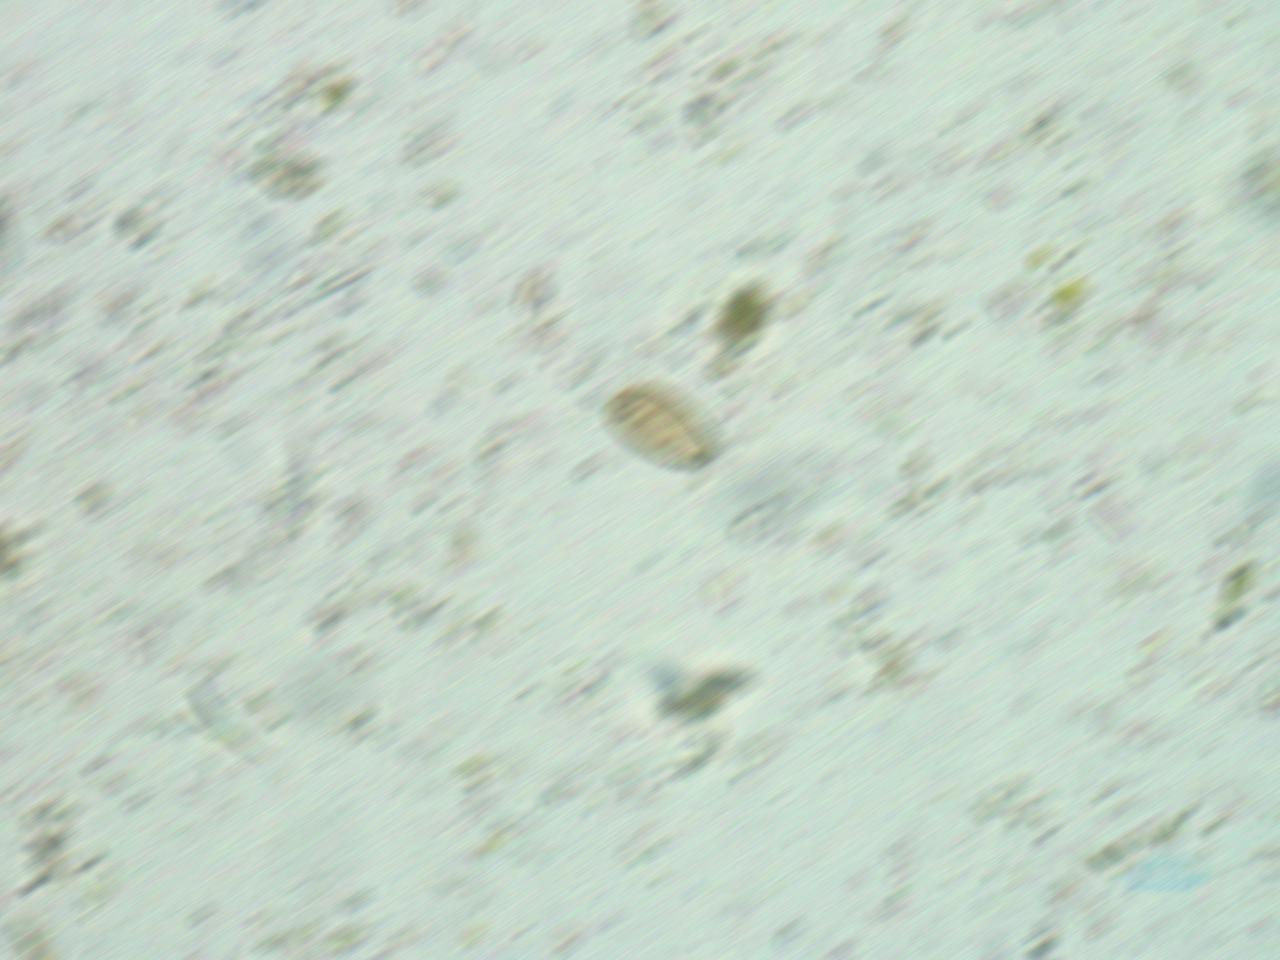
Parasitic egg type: Opisthorchis viverrine